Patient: sex F, age 75
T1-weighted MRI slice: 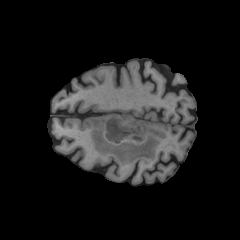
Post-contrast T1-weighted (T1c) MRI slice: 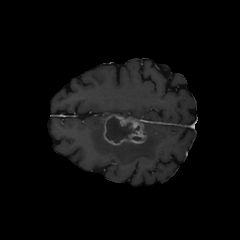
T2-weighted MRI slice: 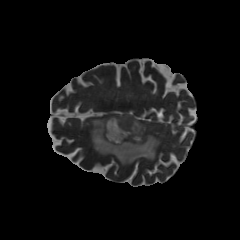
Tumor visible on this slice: yes
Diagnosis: Glioblastoma, IDH-wildtype
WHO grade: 4